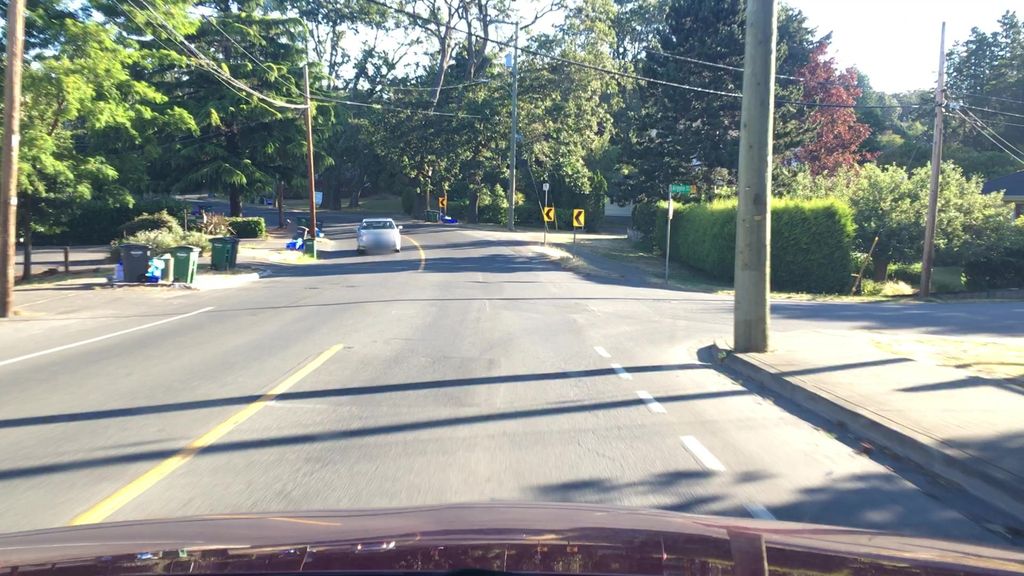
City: victoria